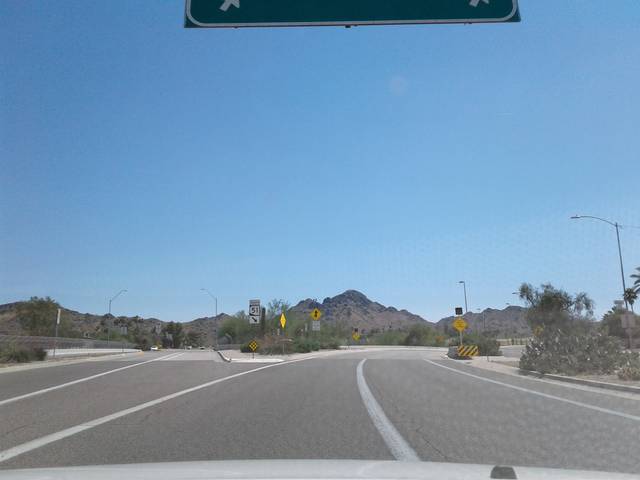
Region: United States
Coordinates: 33.578, -112.013